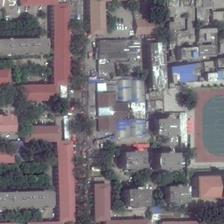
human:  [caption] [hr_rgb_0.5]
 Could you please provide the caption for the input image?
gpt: a football field is wreathed by dense woods and houses decorated with red roofs .

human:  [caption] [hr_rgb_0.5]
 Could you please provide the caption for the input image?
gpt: a football field and many red house and green trees beside .

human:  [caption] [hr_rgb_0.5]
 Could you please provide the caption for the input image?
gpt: a playground semisurrounded by many buildings is next to many red long buildings and green trees .

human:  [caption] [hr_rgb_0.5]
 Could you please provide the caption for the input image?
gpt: a piece of red buildings with green plants is next to a playground with two basketball fields next to it .

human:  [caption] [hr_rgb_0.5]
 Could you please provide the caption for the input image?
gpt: a large playground with two basketball fields next to it is semi-surrounded by red houses .